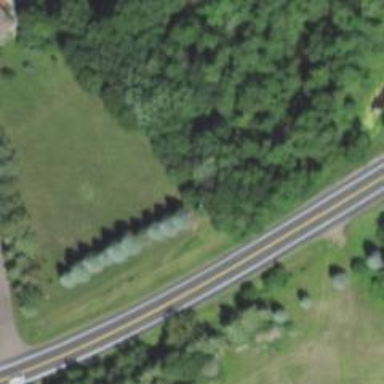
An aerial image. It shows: Secondary road leading to roundabout.